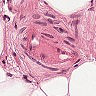
Metastatic tissue present: no